I will show an image sequence of human cooking. I have annotated the images with numbered circles. Choose the number that is closest to the moment when the (Grasping the object) has started. You are a five-time world champion in this game. Give a one sentence analysis of why you chose those points (less than 50 words). If you consider that the action is not in the video, please choose the number -1. Provide your answer at the end in a json file of this format: {"points": []}
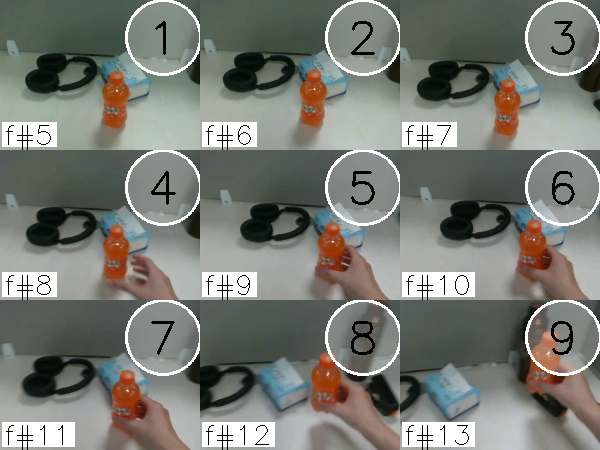
Frame 6 shows the clearest moment of hand-object contact.
{"points": [6]}